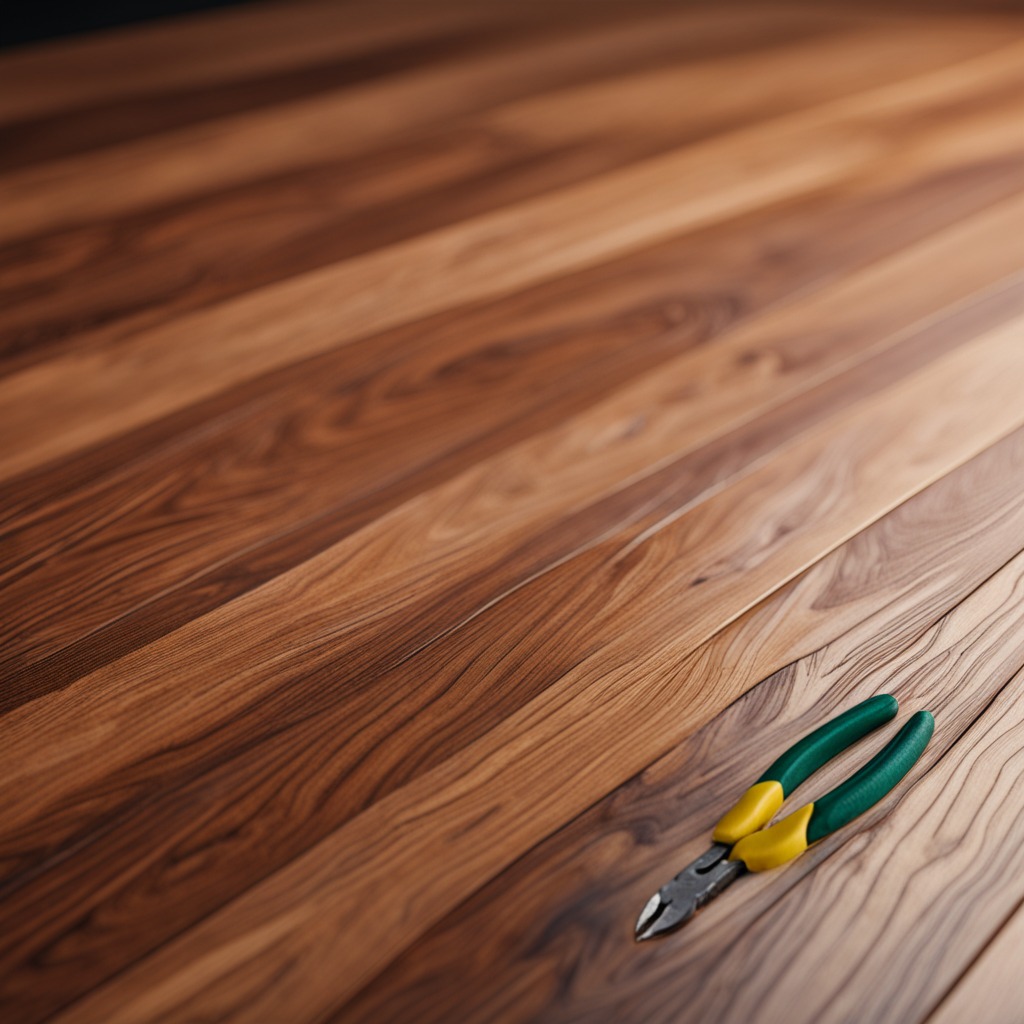
A plier is lying on the wooden table.